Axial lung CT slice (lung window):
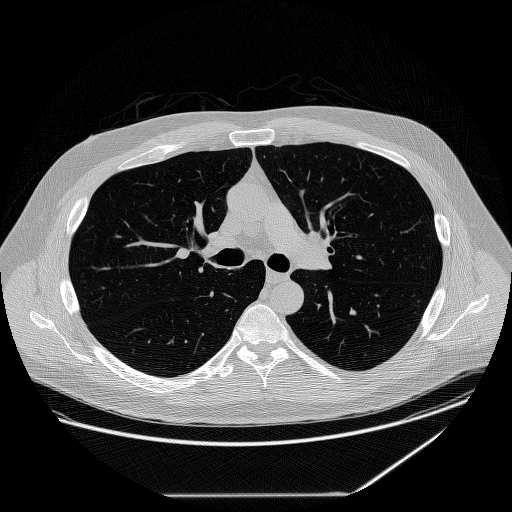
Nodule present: no